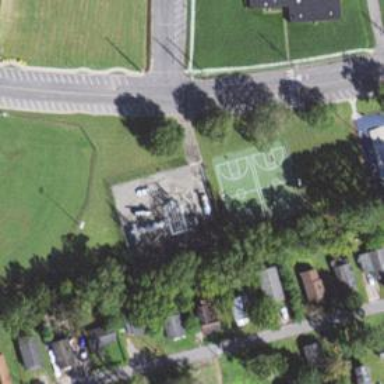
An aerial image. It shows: Distribution power substation secured by fence.